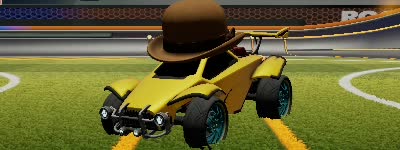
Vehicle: octane